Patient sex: M
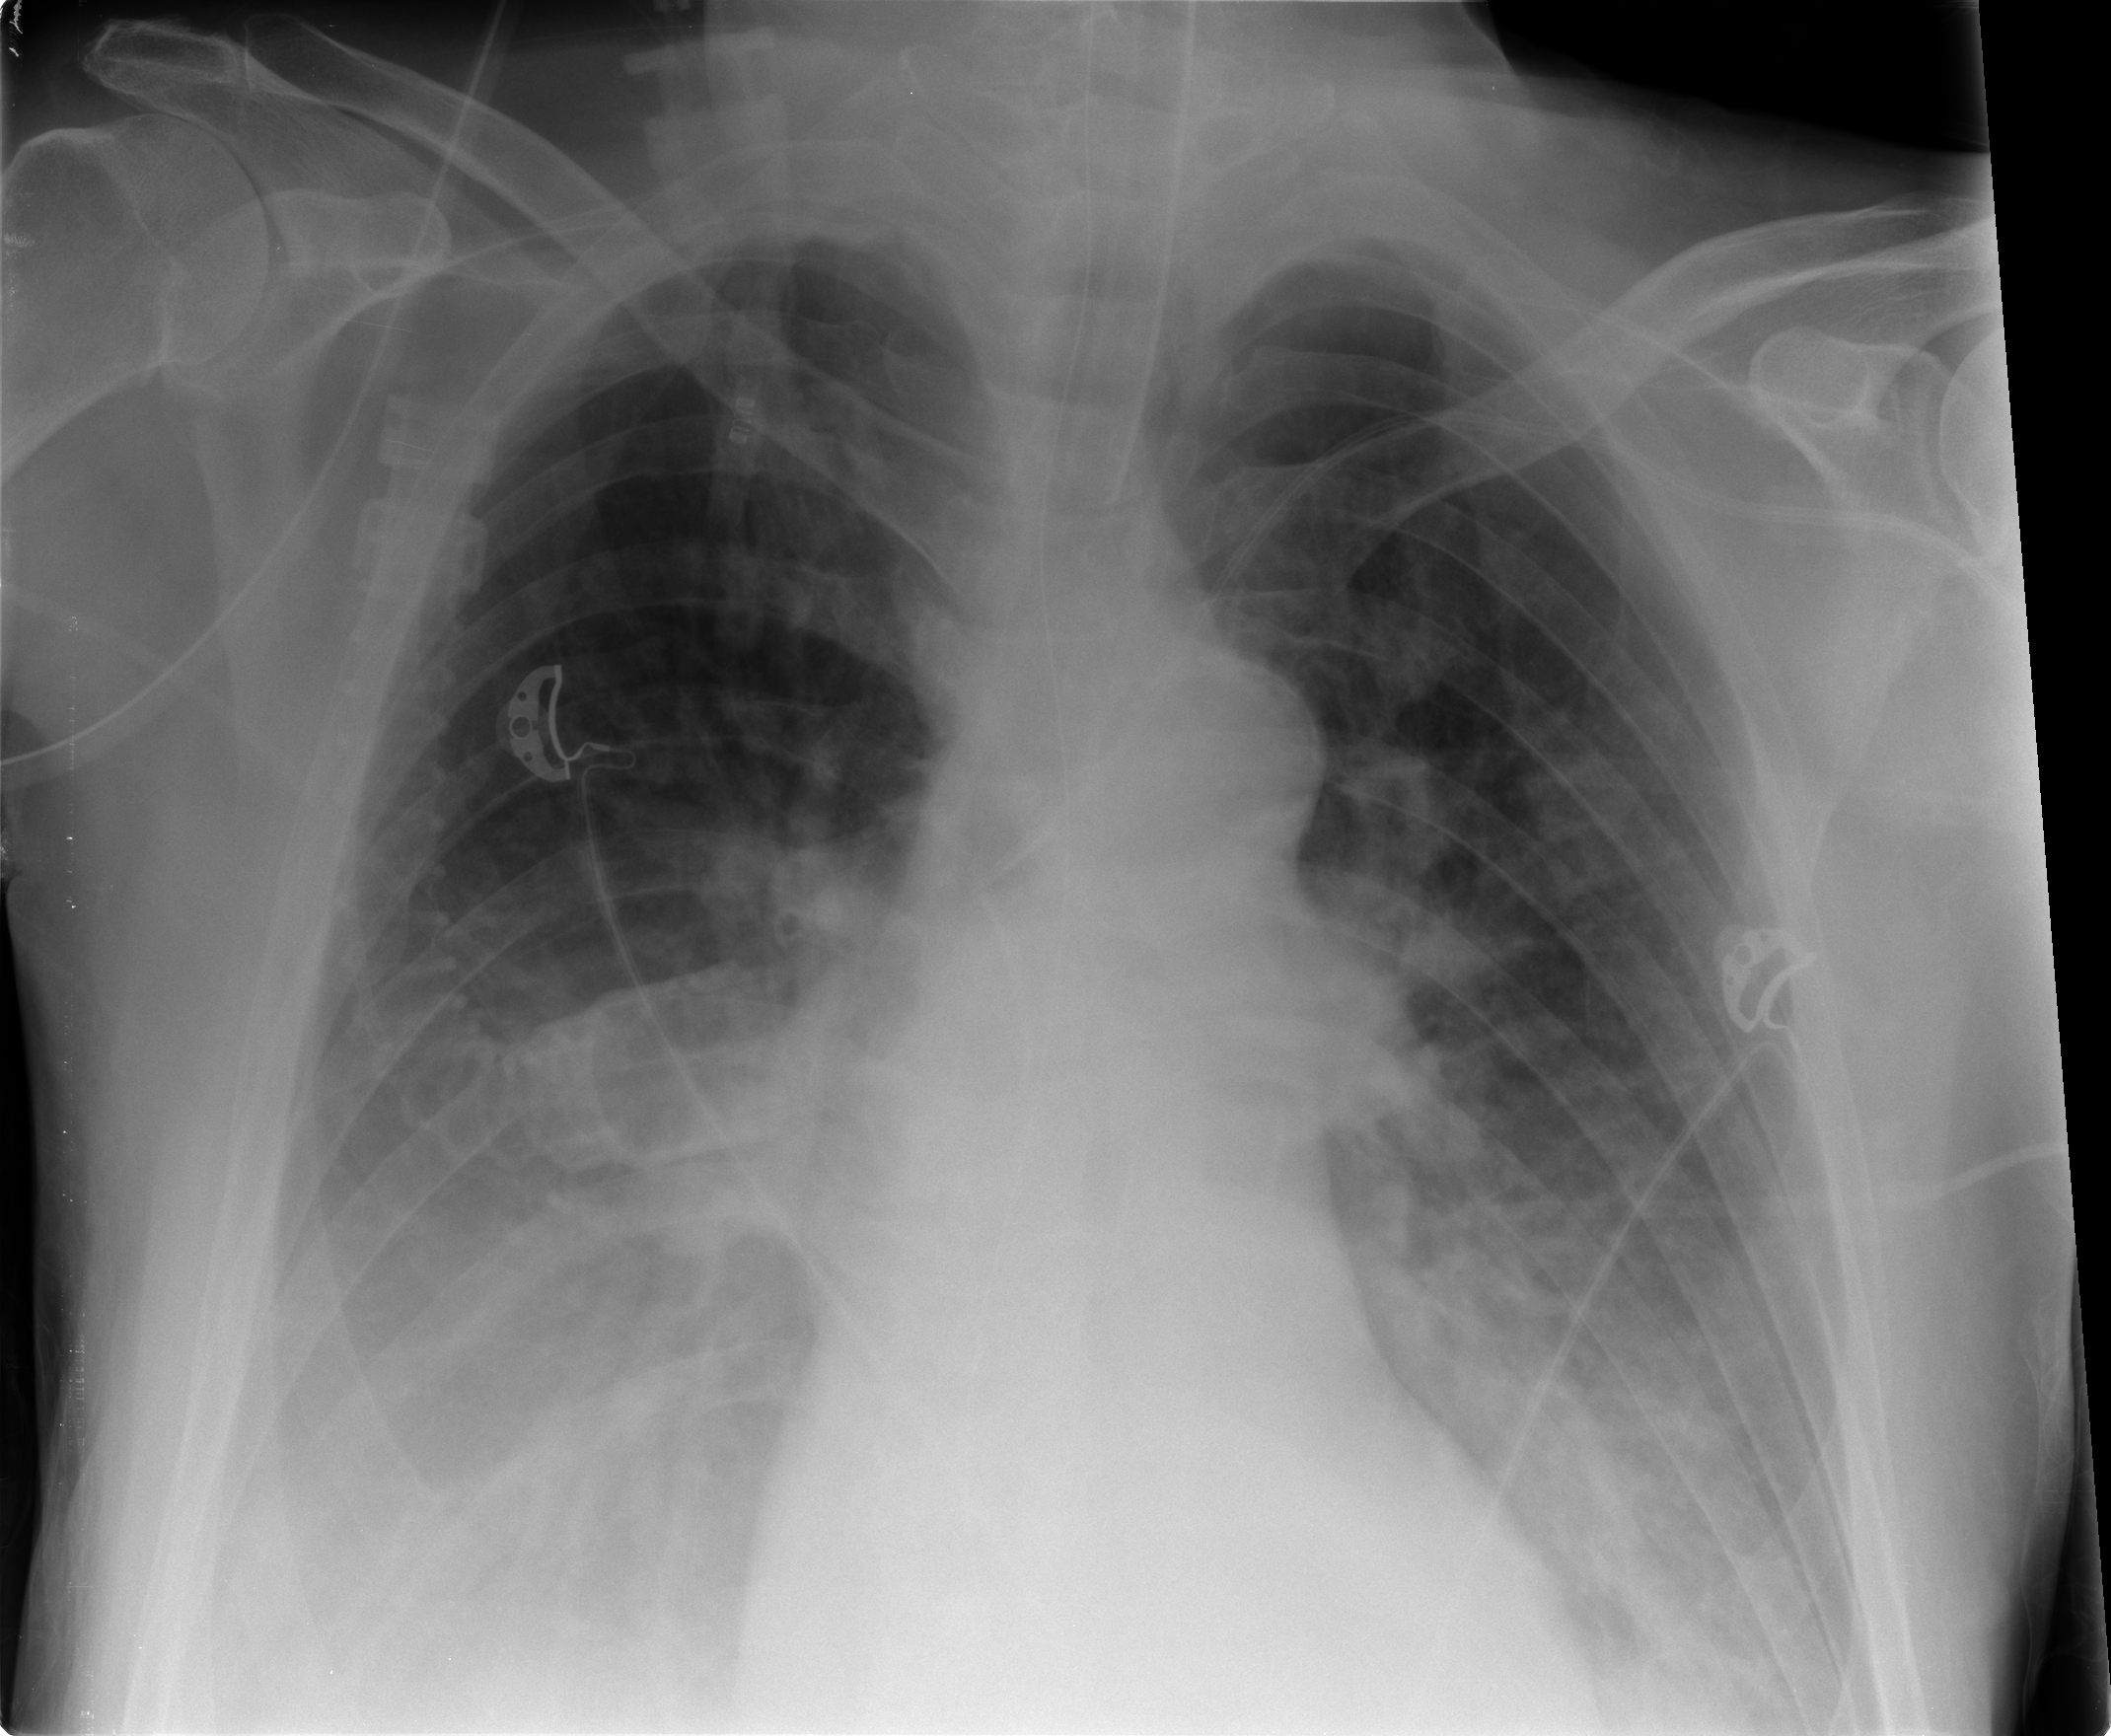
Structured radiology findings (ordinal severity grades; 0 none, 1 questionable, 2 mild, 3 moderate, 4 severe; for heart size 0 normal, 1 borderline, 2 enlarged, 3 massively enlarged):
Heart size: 0
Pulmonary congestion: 2
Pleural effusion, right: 2
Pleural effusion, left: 2
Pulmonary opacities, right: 0
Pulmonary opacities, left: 0
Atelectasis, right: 2
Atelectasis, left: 2